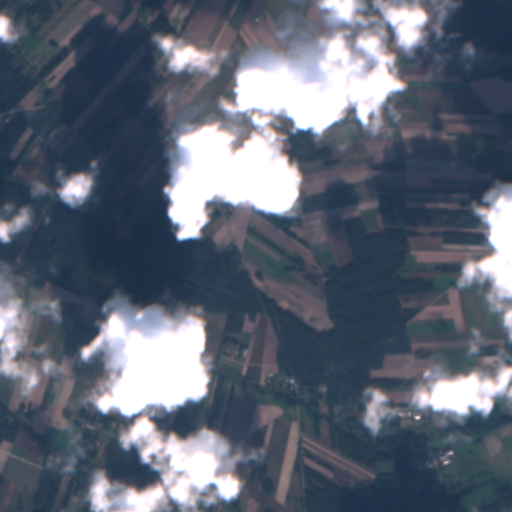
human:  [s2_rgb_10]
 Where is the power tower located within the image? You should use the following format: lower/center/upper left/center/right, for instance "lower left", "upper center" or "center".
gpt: The power tower is located in the upper left of the image.
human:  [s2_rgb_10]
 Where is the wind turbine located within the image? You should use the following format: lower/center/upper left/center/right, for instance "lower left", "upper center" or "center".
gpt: The wind turbine is located in the upper center of the image.
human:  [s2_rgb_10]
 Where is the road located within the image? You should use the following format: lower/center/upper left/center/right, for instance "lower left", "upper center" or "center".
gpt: There is no road in the image.